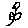
Label: flower